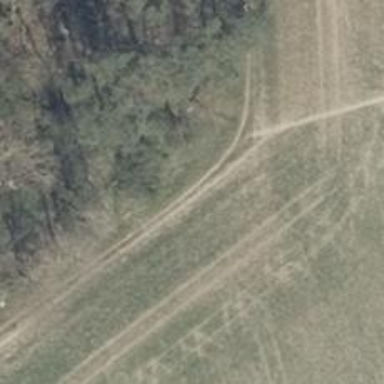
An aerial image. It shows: Ground path.